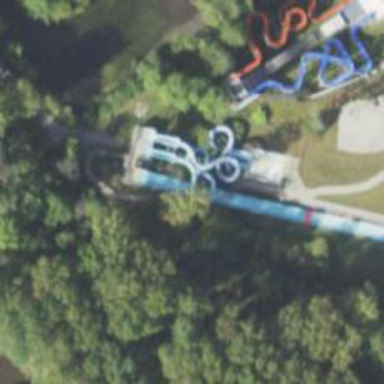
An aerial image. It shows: Canal with water slide attraction.